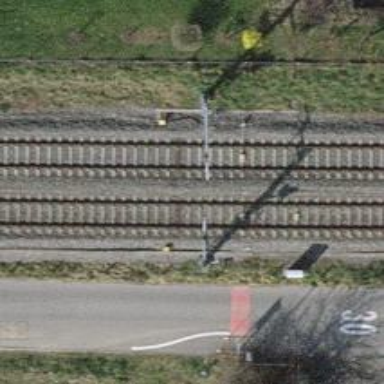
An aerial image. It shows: Railway signal.